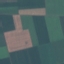
Label: AnnualCrop